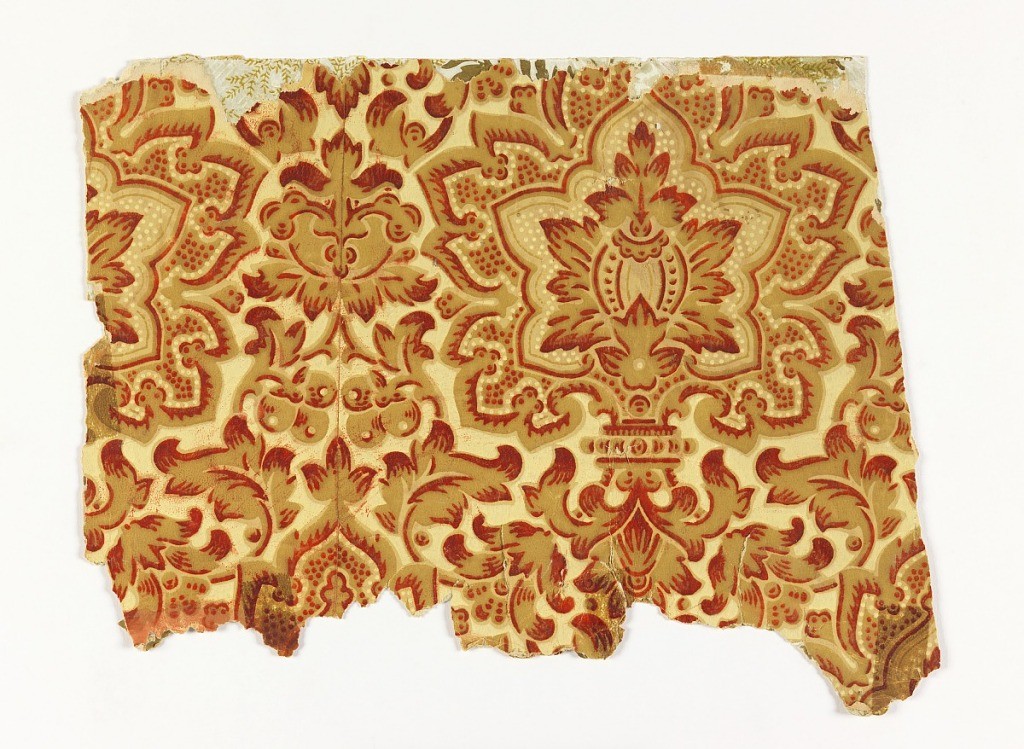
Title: Sidewall - fragment
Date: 1870–90
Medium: Machine-printed
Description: Many small pieces of two different designs: a) largest piece, Aesthetic style with very dense pattern. Large foliate medallions with stylized foliage and berries or fruit. Printed in red, yellow and tan on a yellow ocher ground; b) appears to be another Aesthetic style pattern, with small-scale vining floral and berries. Printed in red, green and yellow on taupe ground.